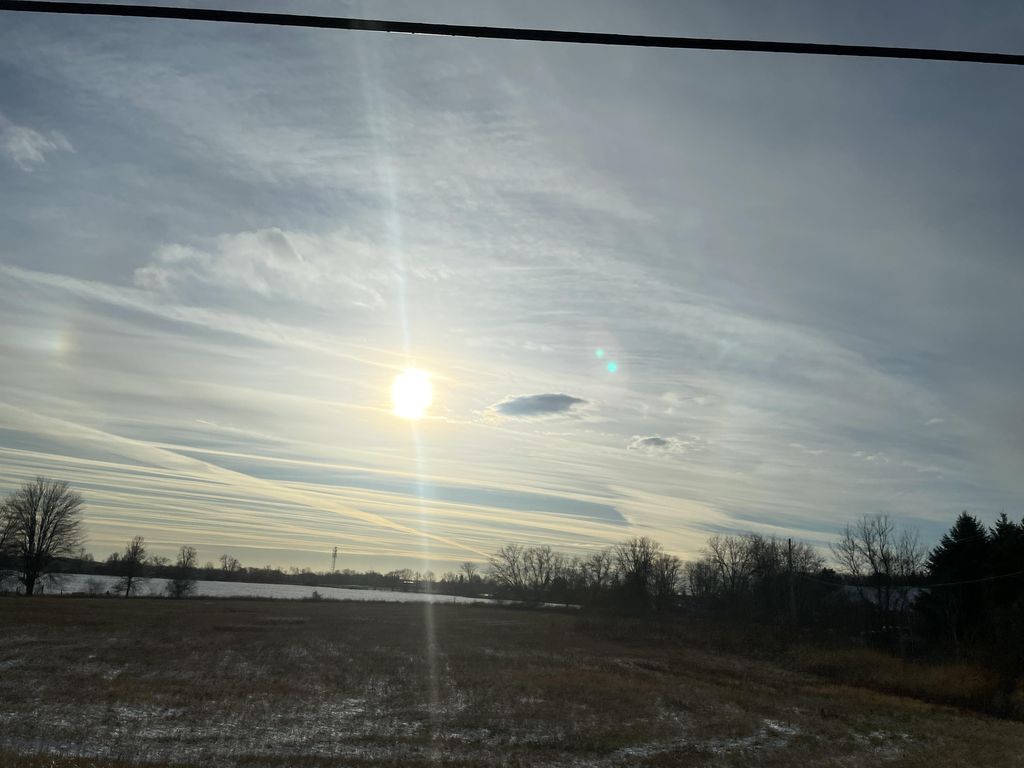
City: kitchener-waterloo